Question: Currently trying to use boost threads in a Qt application (I know Qt has its own thread functions but here I'm using boost) but I get linker errors no matter what I do. There's a ton of questions around the net about this problem but so far I have not been able to solve it. I do know my boost stuff works right because I can use all the headers in a code::blocks application but in that I just linked to every single file in the boost/stage/libs folder.
The simplest example where things go wrong is just including the boost/thread.hpp header in a file
'''
#include "MainWindow.h"
#include <QApplication>
#include <boost/thread.hpp>
int main(int argc, char *argv[]) {
QApplication a(argc, argv);
MainWindow w;
w.show();
return a.exec();
}
'''
And this gives me the following error.
'''
C:oost_1_53_0oost\system\error_code.hpp:214: error: undefined reference to 'boost::system::generic_category()'
'''
Here's my .pro file showing how I linked to the boost libraries.
'''
QT += core gui
greaterThan(QT_MAJOR_VERSION, 4): QT += widgets
TARGET = BoostTest
TEMPLATE = app
INCLUDEPATH += C:/boost_1_53_0/
LIB += -LC:/boost_1_53_0/stage/lib/ -lboost_system-mgw47-1_53 -lboost_filesystem-mgw47-mt-1_53 -lboost_thread-mgw47-mt-1_53
SOURCES += main.cpp MainWindow.cpp
HEADERS += MainWindow.h
FORMS += MainWindow.ui
'''
I've tried all permutations of ordering on the libraries so I know it's not the order in which they are linked that is the problem. I'm wondering if, first of all, the syntax of the above linking is correct and secondly. if I'm actually including the correct files. I also tried linking with
'''
-lboost_system -lboost_filesystem -lboost_thread
'''
But my stage/libs/ folder contains a ton of different versions of the above so I wasn't sure which ones were being linked. Attached is a pic showing just the boost_system files I have. Which ones should be linked?

Thanks.
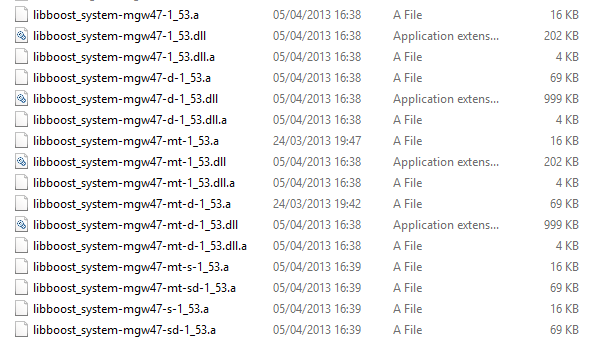
Answer: You seem to have made a typo here:
'''
LIB += -LC:/boost_1_53_0/stage/lib/ '''
This should be (note the plural at the end of the variable):
'''
LIBS += -LC:/boost_1_53_0/stage/lib/ '''
... and yes, you should use this formula as opposed to the long version you initially wrote:
'''
-lboost_system -lboost_filesystem -lboost_thread
'''